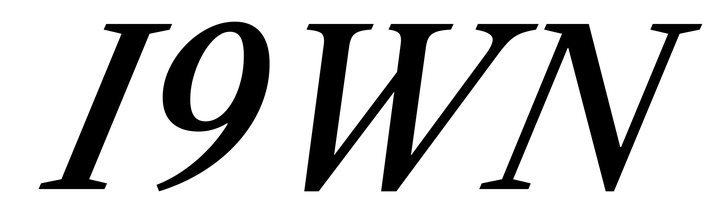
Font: LibreCaslonText-Italic_Medium_Italic